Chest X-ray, PA view. Patient: 39 years old, sex F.
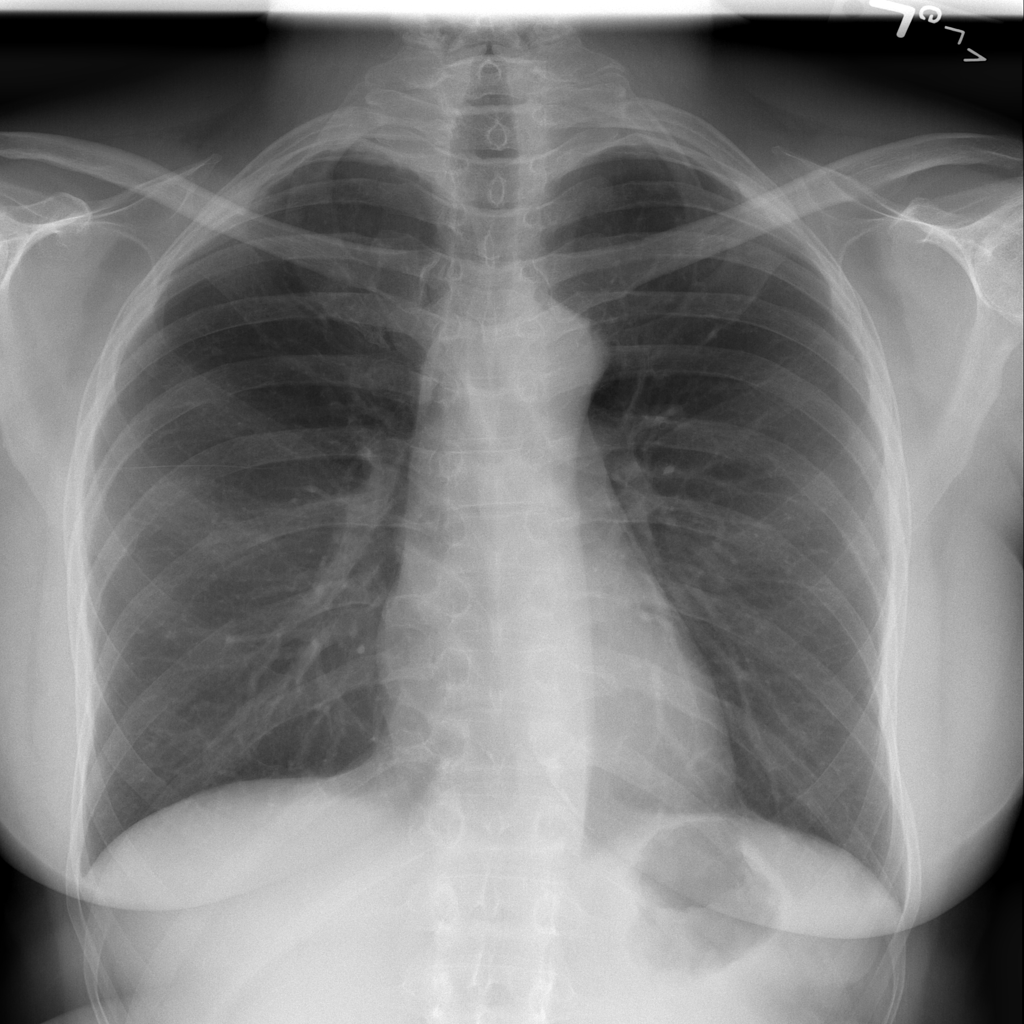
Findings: No Finding